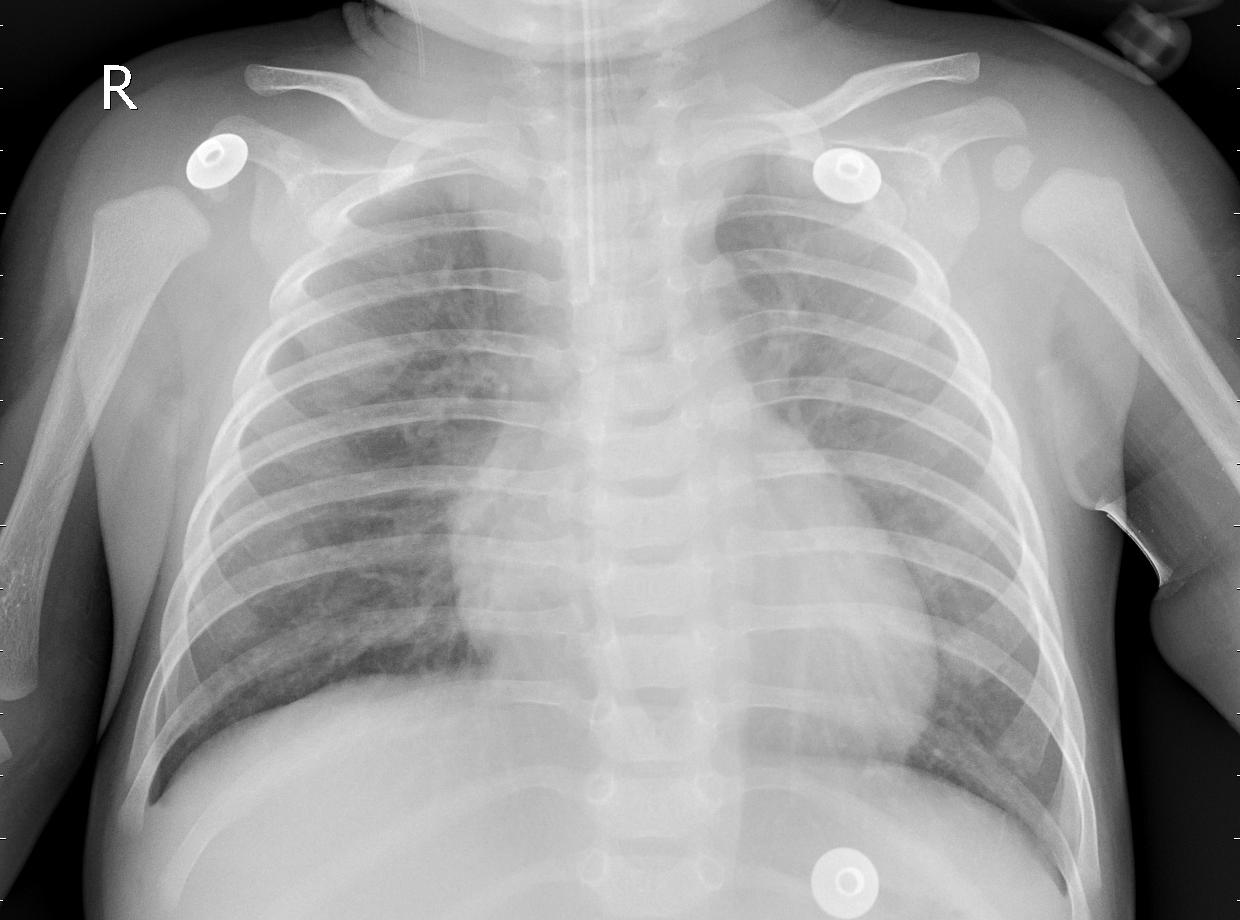
Diagnosis: PNEUMONIA